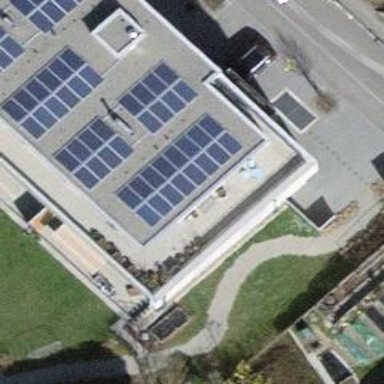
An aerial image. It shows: Solar power generator using photovoltaic panels.